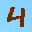
Label: 4